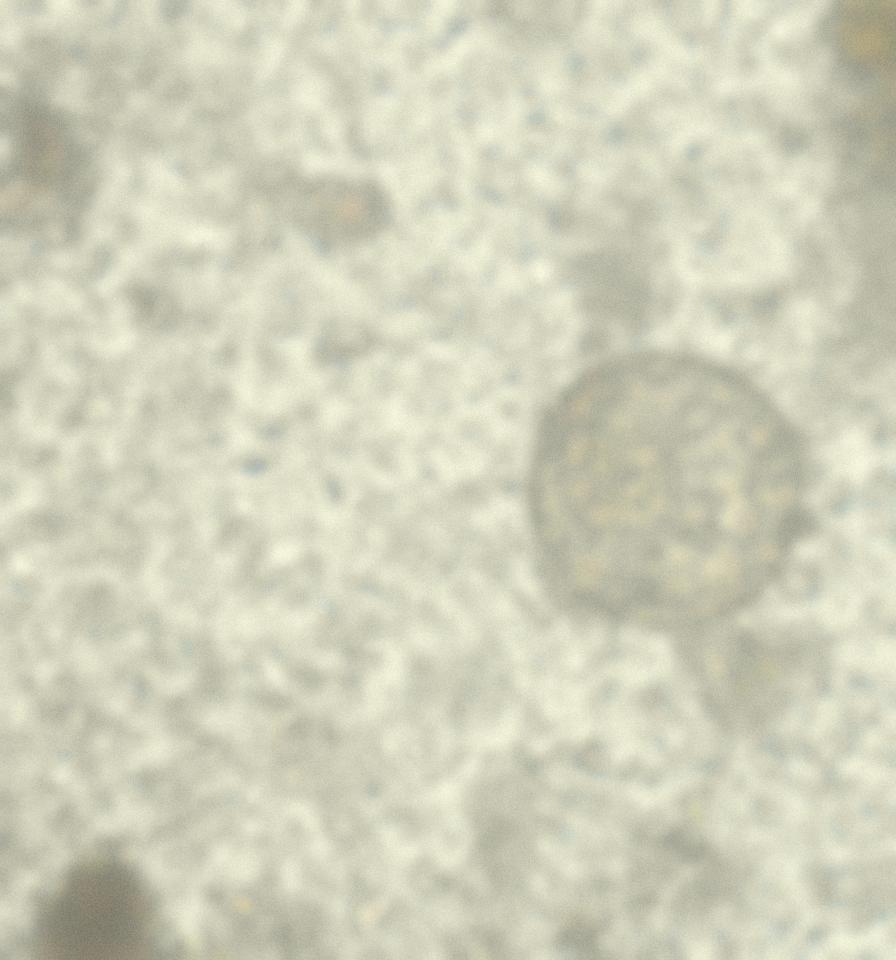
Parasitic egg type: Hymenolepis diminuta